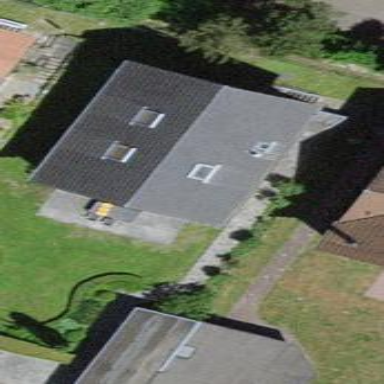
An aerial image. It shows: Detached building.